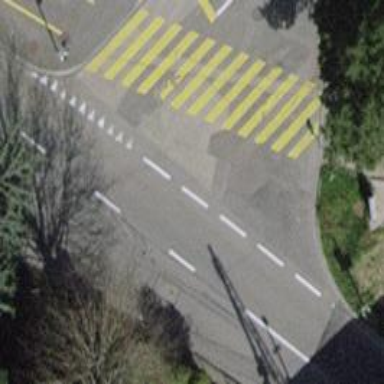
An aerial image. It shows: Road with traffic signals.